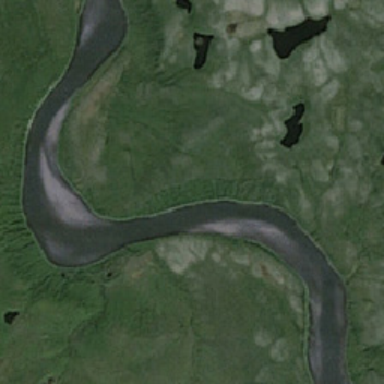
It is a river with gray water in the middle .